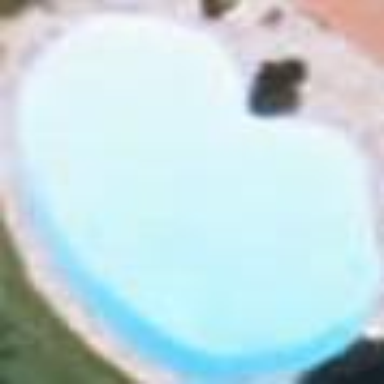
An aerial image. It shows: Swimming pool located in leisure land.